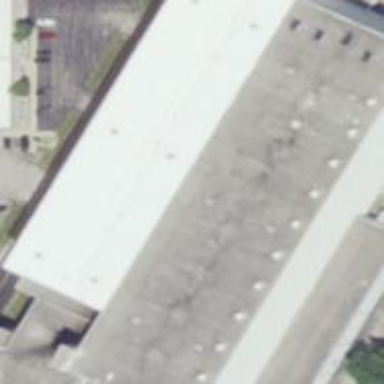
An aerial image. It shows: Warehouse building.